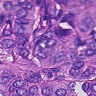
Metastatic tissue present: yes